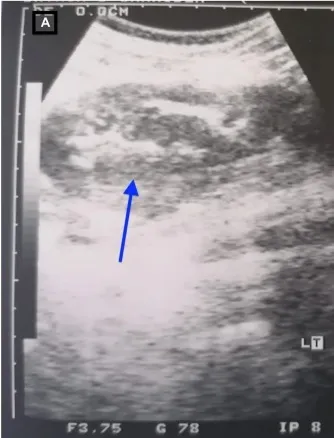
Urinary tract ultrasound showing left sided large urinary bladder ureterocele (blue arrow).
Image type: radiology (ultrasound)